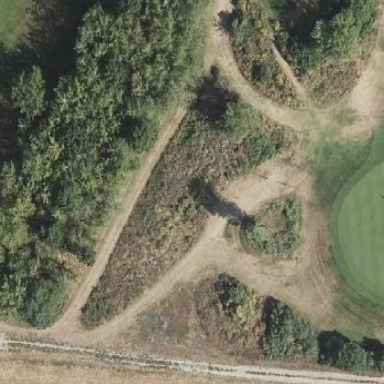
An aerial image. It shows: Rough area in golf course.